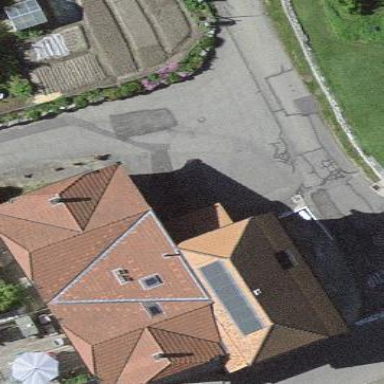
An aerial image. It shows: Residential building.